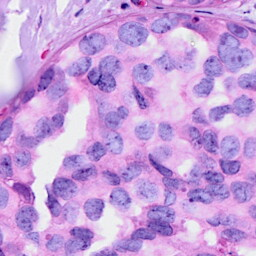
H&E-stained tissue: Breast